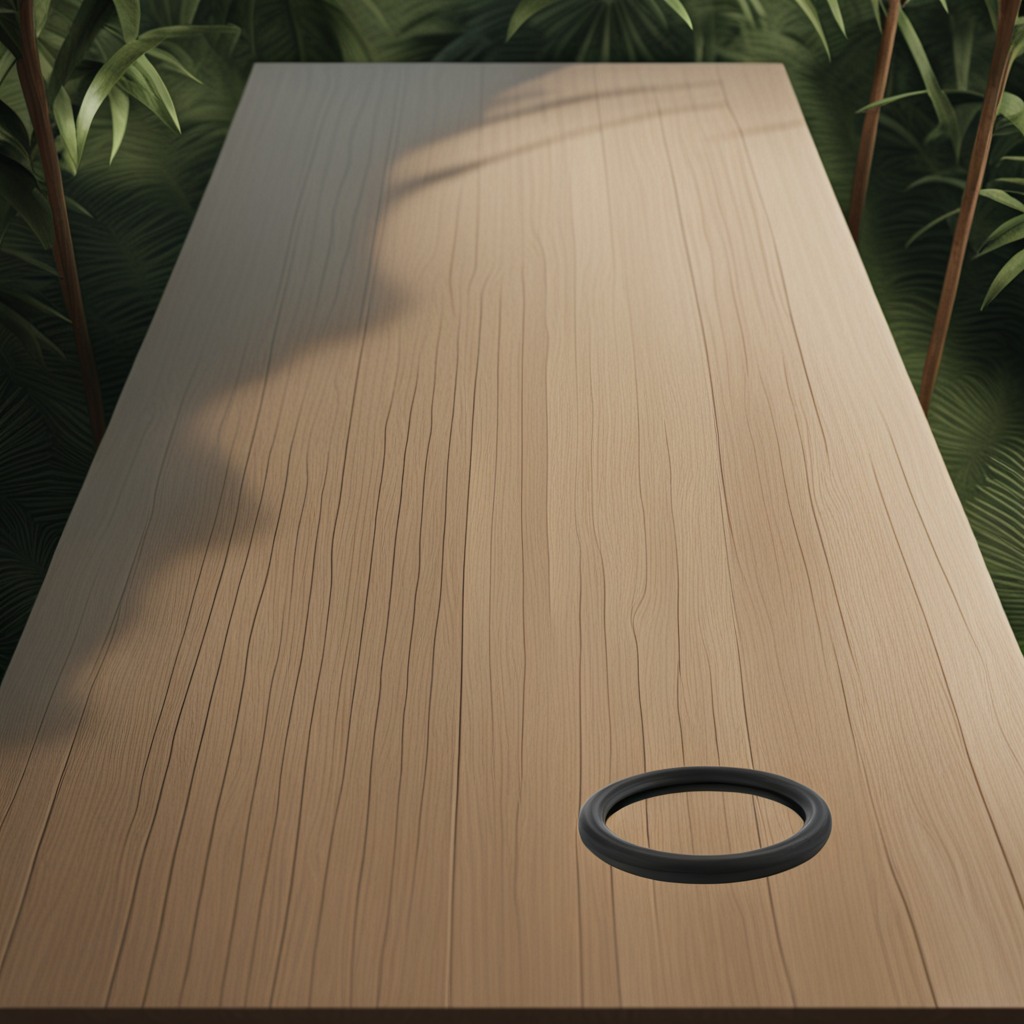
A rubber O-ring lying on a wooden table in a jungle field workshop tent.